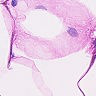
Metastatic tissue present: no